Question: I am developing a support software for teaching graph (algorithms, as Travelling Salesman Problem, Graph Coloring, etc ...) and I would allow to execute the algorithms "step by step", so that the user can control the execution of the algorithms and have time to observe the changes.
I would like suggestions on how to implement "step by step execution" in Java...
If there is library or if anyone has implemented something similar and could share the code.
Thanks :)
---
They will not have acces to de code or IDE, They will be front users of my program
The User interface is like this, where will be added buttons to next step, pause, etc:

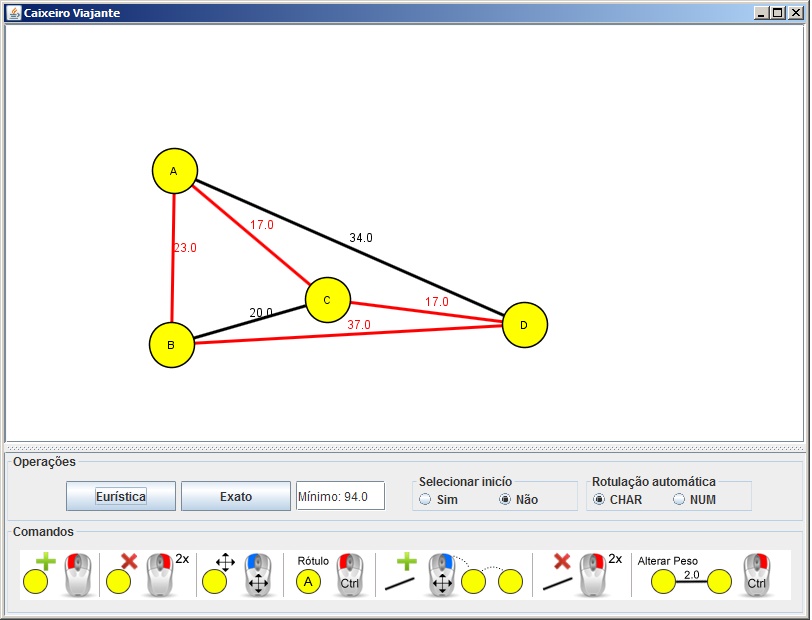
Answer: One option be to use the <URL>.
However, that's not what I would do. One step on invisible Java source code might not correspond to a visual change. (In addition, I haven't yet used JDI, and don't know how complex it would be.)
I would consider presenting pseudocode to the user. Internally, I would hold a parallel <URL>
You'll need a class to walk the tree, executing nodes. Maintain a state of execution, including states for running, stepping or paused. The walker needs to watch the state and behave accordingly.
The walker needs to run in a worker thread, so that those UI buttons to run, step and pause can be pressed during execution of the algorithm.